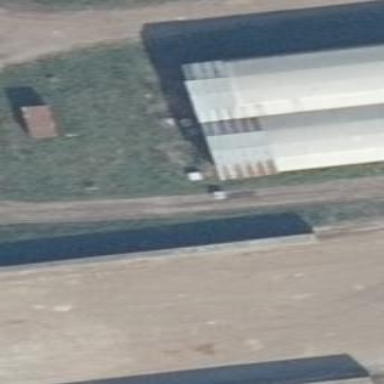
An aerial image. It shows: Bunker silo.